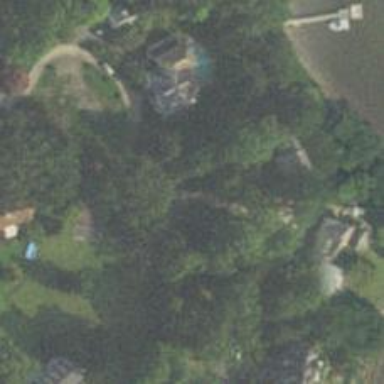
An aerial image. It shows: Driveway.